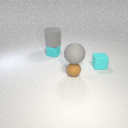
small brown rubber sphere in front of small cyan rubber cube